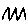
Label: zigzag